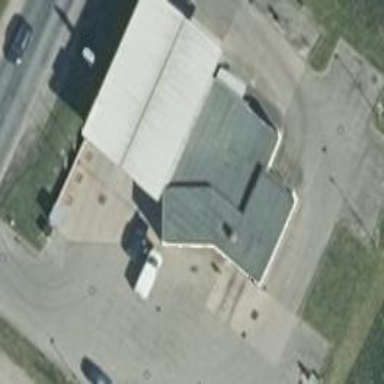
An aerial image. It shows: Car wash facility.